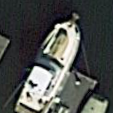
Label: Civil_yacht